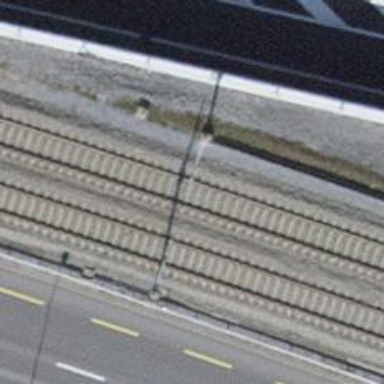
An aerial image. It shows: Railway milestone.